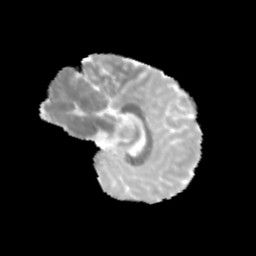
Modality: MD
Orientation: sagittal
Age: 10
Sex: female
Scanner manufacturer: siemens
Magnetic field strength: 3 T
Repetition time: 3.8 s
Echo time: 0.07 s